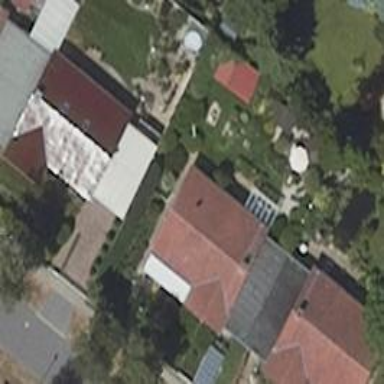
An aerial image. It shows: Simple house.